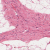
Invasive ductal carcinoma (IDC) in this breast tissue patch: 0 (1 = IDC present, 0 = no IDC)